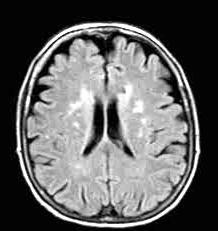
Label: notumor